Question: I have one main project and another project which is added as a subprojects. I want to access header file which is defined in subproject into the main projects but unfortunate it is saying file not find error.
Please have look on the attach image. what should I modify to access header files of subprojects?

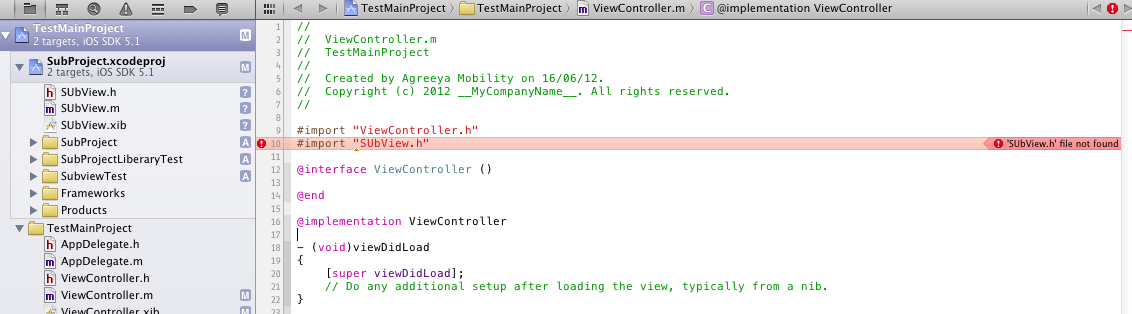
Answer: You will need to add the path of the sub project to the 'search path for headers' in the main project, for reading how to do it check this <URL>